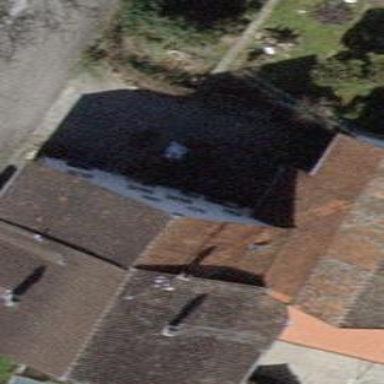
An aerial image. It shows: Farm building with gabled roof.